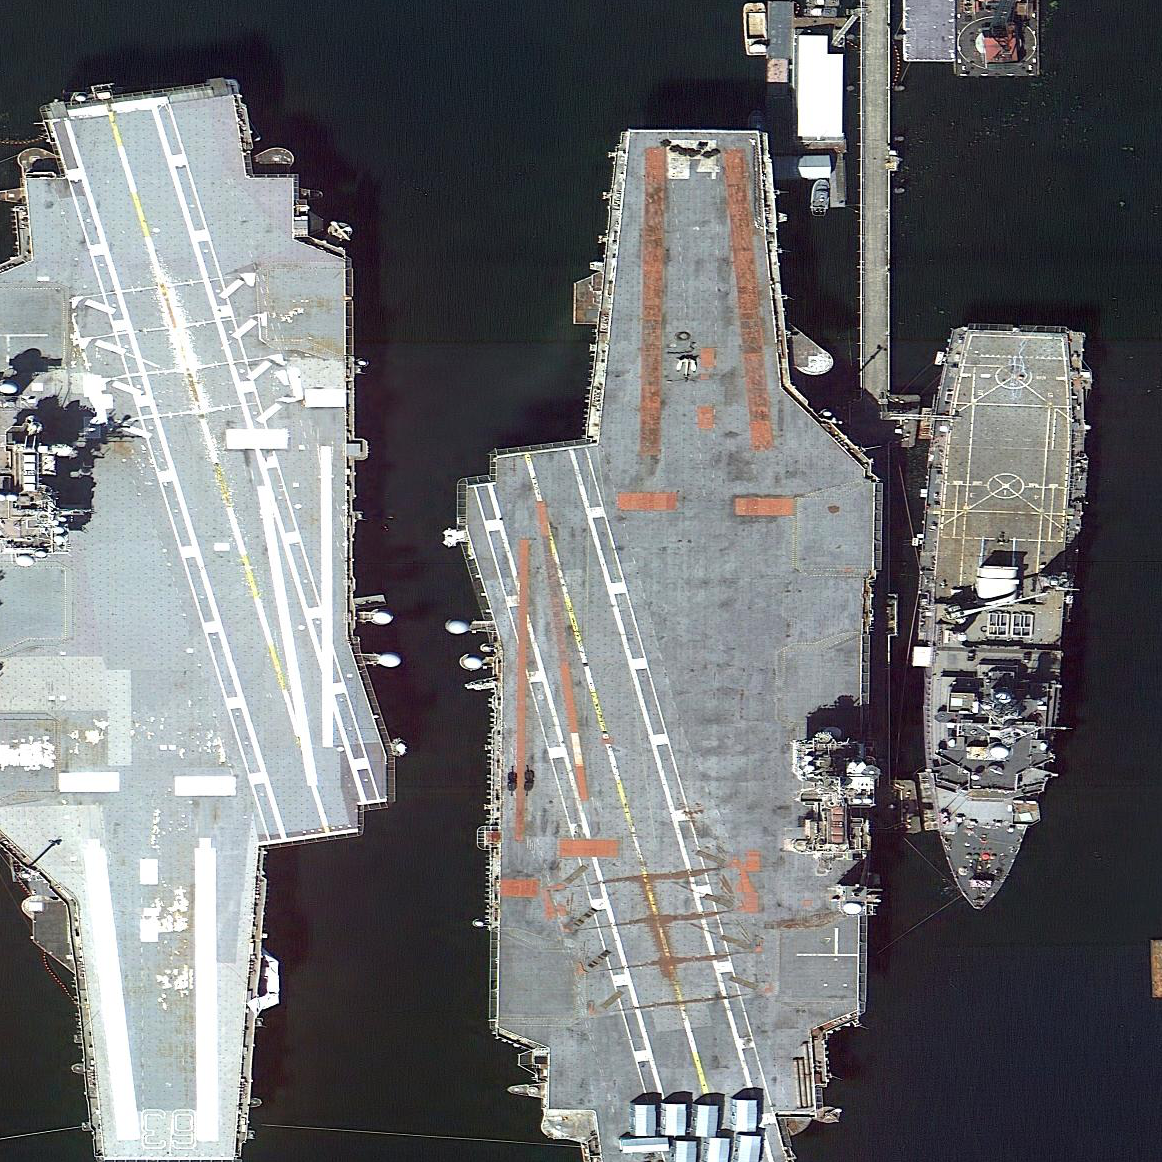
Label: aircraft_carrier